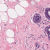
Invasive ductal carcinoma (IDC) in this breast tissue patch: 0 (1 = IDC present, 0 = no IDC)